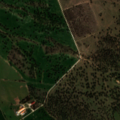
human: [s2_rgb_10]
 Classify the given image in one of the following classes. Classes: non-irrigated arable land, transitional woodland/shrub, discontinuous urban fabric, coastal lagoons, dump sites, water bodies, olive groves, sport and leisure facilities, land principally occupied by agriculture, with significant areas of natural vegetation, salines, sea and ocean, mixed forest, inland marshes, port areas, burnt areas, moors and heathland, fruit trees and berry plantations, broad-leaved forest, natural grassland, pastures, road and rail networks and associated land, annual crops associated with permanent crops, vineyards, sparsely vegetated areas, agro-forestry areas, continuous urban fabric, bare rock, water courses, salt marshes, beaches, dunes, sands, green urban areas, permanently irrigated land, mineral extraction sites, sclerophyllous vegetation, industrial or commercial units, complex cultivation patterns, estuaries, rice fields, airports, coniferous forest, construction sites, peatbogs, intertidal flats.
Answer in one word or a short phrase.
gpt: non-irrigated arable land, pastures, agro-forestry areas